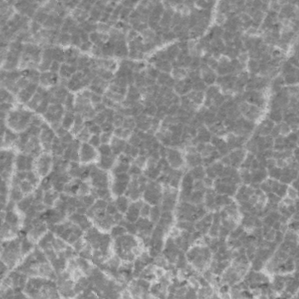
Label: frost